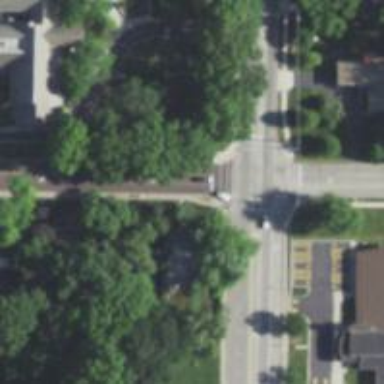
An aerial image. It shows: Marked road crossing with line markings.